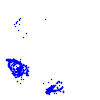
Particle: proton